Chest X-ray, PA view. Patient: 36 years old, sex F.
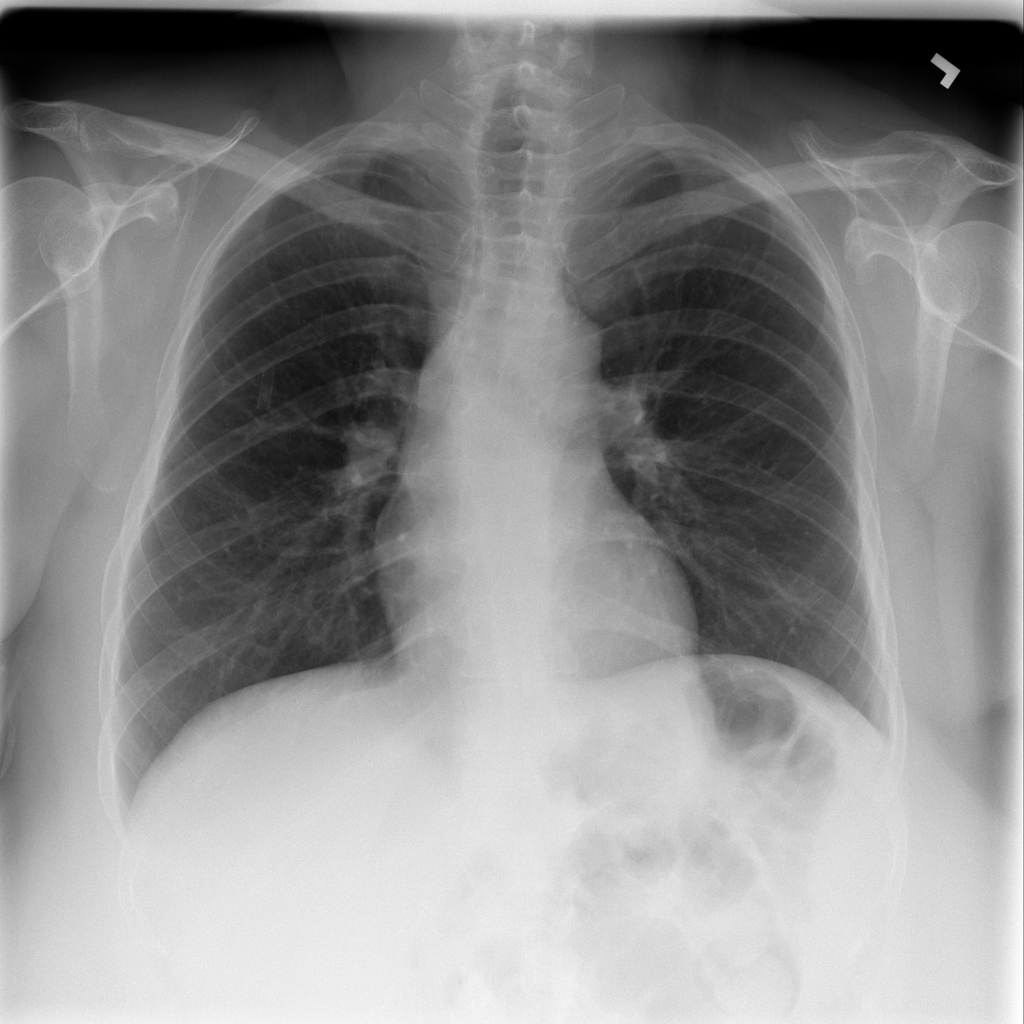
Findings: Infiltration